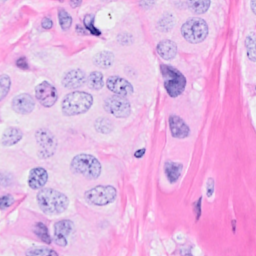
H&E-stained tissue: Breast